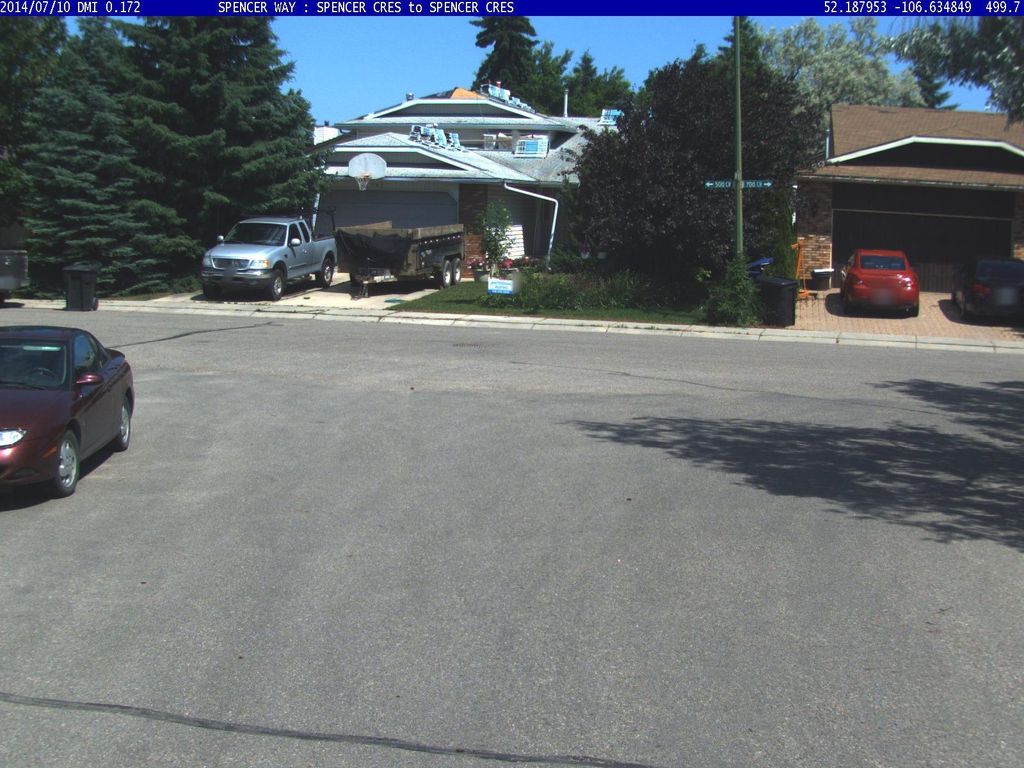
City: saskatoon